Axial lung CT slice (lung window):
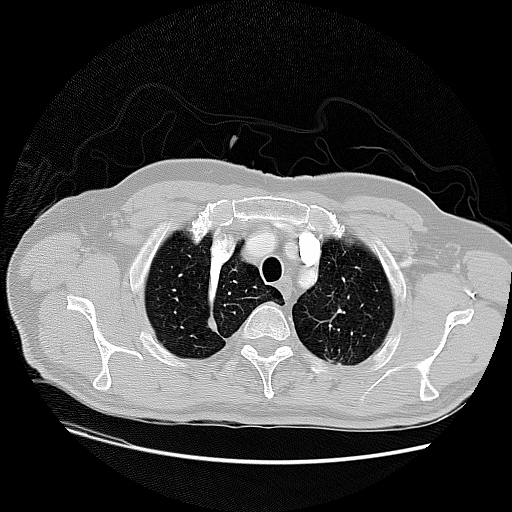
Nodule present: no